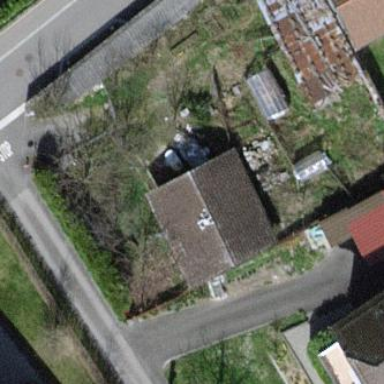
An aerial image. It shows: Group of garages.